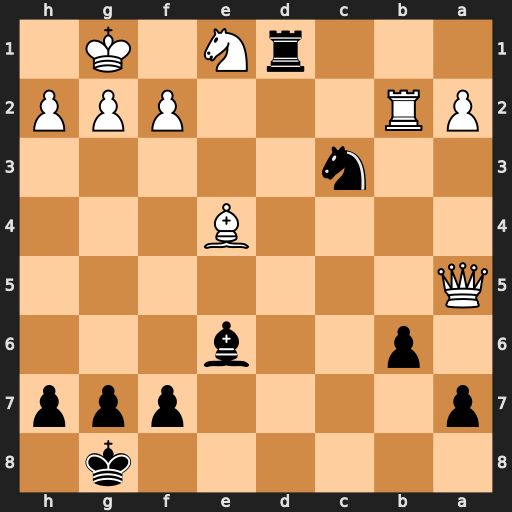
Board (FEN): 6k1/p4ppp/1p2b3/Q7/4B3/2n5/PR3PPP/3rN1K1
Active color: b
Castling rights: -
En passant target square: -
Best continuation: Rxe1#